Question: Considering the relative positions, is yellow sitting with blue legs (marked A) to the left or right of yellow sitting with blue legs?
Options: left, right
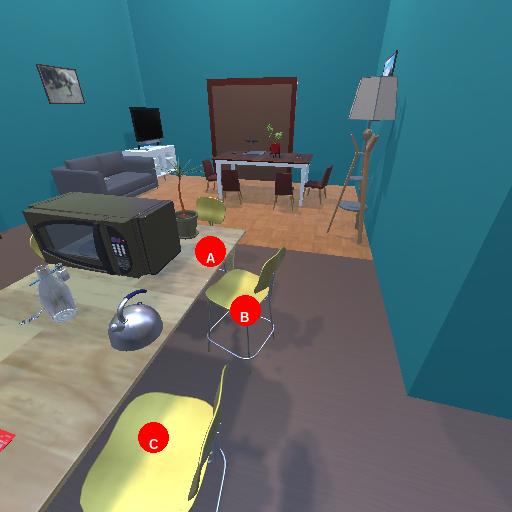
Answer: left